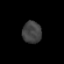
Tissue: prostate
Cell type: T cells
Senescence score: 0.328
Nuclear area (px): 407
Mean DAPI intensity: 65.671